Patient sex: F
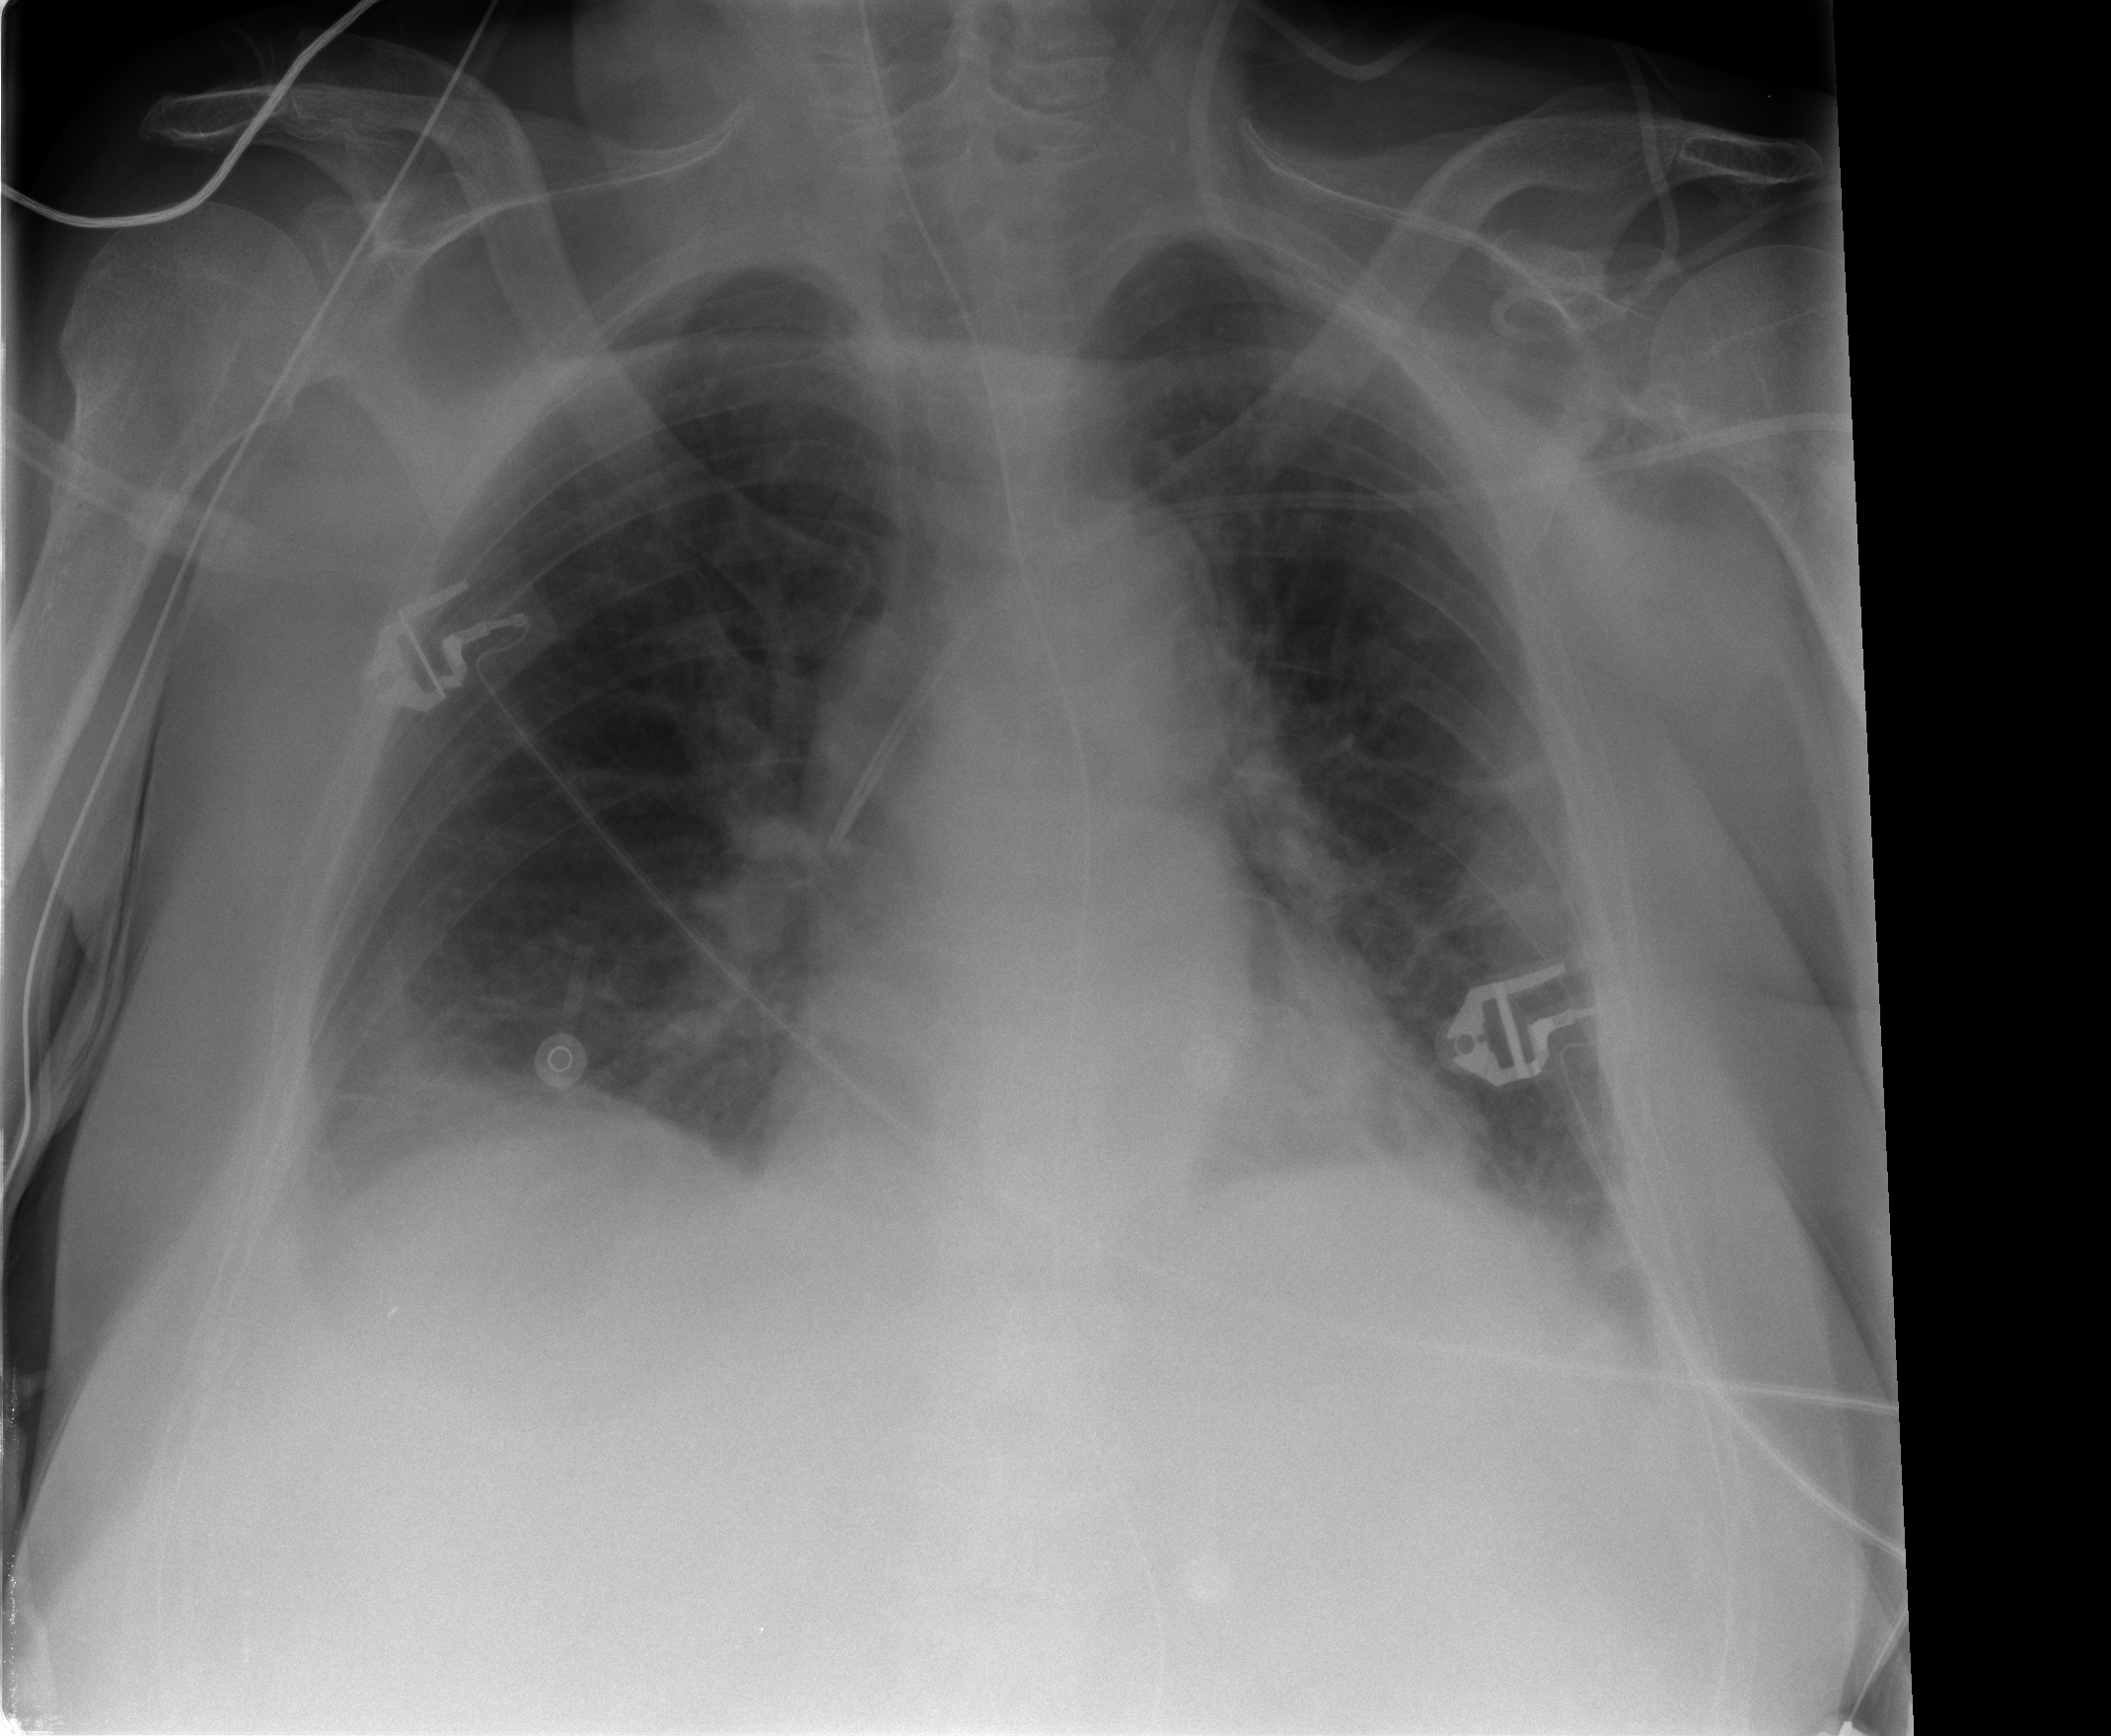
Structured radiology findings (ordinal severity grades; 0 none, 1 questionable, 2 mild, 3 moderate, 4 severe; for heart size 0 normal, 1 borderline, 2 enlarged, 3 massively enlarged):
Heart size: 2
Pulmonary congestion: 2
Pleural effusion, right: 1
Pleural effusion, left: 1
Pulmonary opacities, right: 2
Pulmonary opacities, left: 2
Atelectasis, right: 2
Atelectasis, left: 2